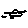
Label: car